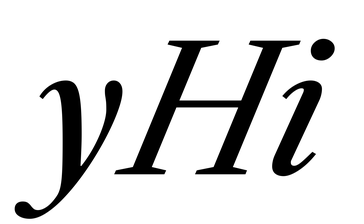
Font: LibreCaslonText-Italic_Italic